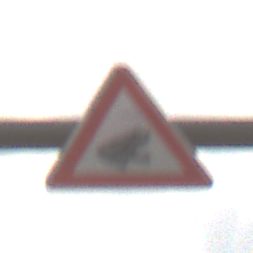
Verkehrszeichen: AmphibienwanderungLinks
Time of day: MorningAfternoon
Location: Outdoor (Nature)
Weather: Overcast
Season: NotSpecified
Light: Natural